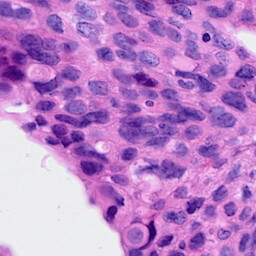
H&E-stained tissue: Breast